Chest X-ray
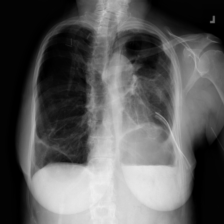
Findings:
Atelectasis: negative
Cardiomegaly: negative
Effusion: negative
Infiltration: negative
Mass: negative
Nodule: negative
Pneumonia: negative
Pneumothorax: negative
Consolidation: negative
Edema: negative
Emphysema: negative
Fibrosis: negative
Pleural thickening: negative
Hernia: negative